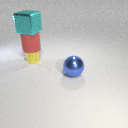
large cyan metal cube above large red rubber cylinder